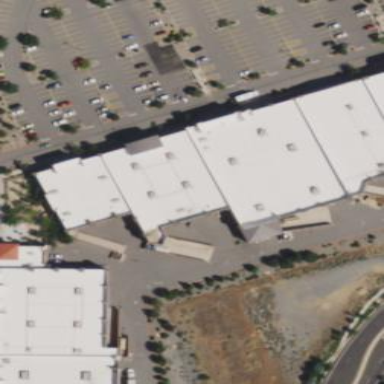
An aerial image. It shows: Building.